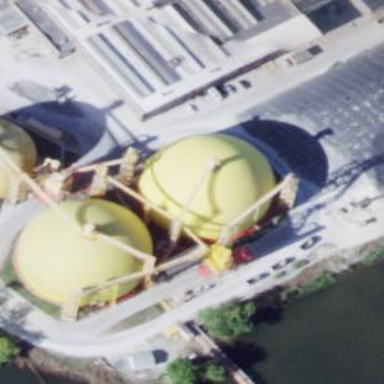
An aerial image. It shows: Storage tank building.